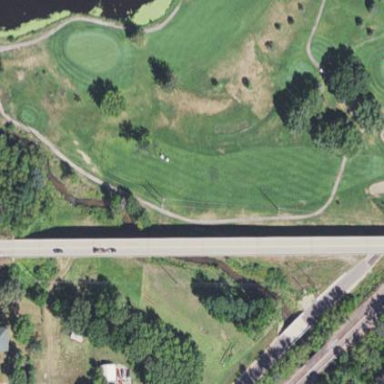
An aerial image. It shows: Area of rough grass used for golf.